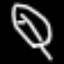
Label: leaf